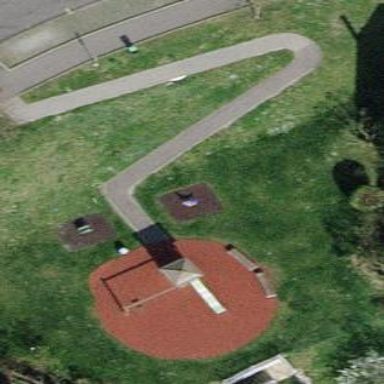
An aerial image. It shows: Playground area for leisure land.